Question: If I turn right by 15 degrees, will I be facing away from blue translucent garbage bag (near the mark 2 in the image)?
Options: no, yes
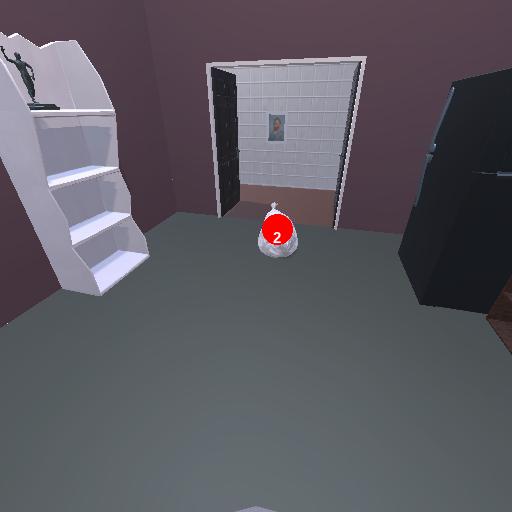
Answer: no